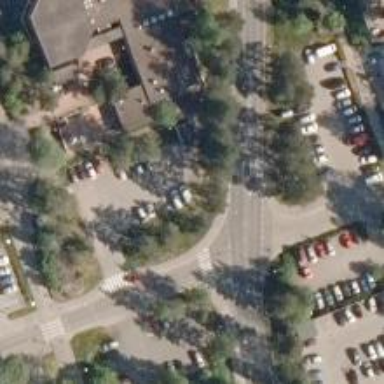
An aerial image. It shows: Marked footway crossing with island.